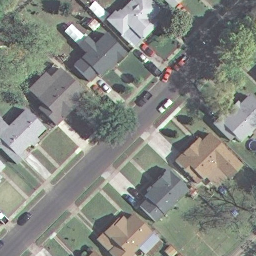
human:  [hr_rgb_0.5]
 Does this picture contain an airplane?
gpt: no

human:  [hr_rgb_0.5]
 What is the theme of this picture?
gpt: medium residential

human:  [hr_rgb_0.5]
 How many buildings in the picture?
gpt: eight

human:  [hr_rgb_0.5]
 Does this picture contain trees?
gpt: yes